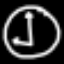
Label: clock